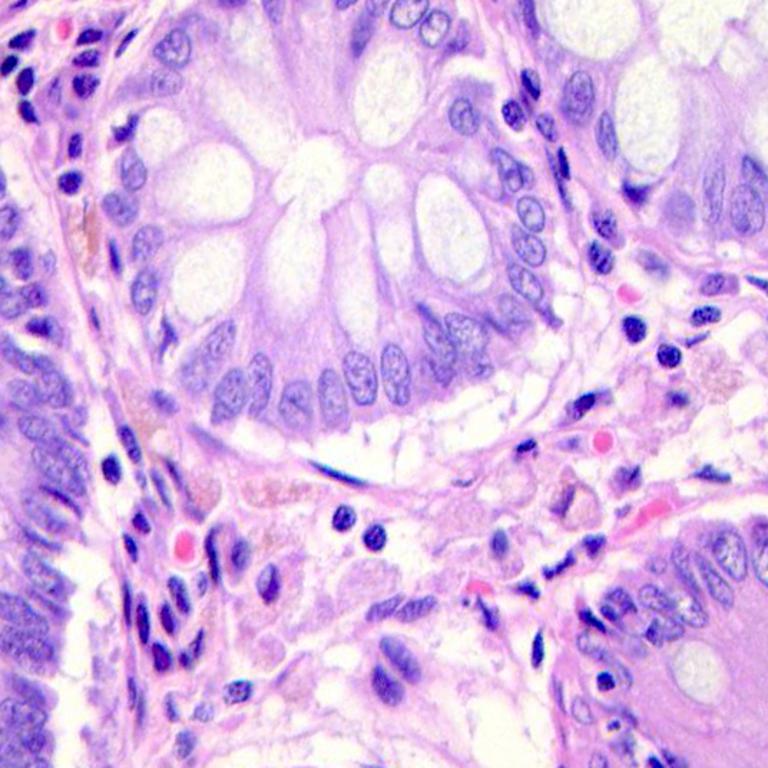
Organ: colon
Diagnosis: benign